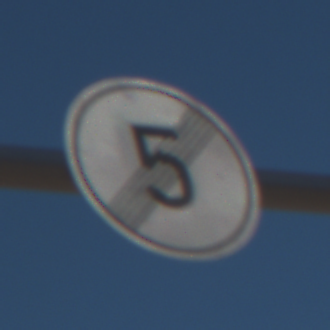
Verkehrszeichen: EndeGeschwindigkeit5
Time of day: MorningAfternoon
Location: Outdoor (Suburban)
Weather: PartlyCloudy
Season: NotSpecified
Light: Natural